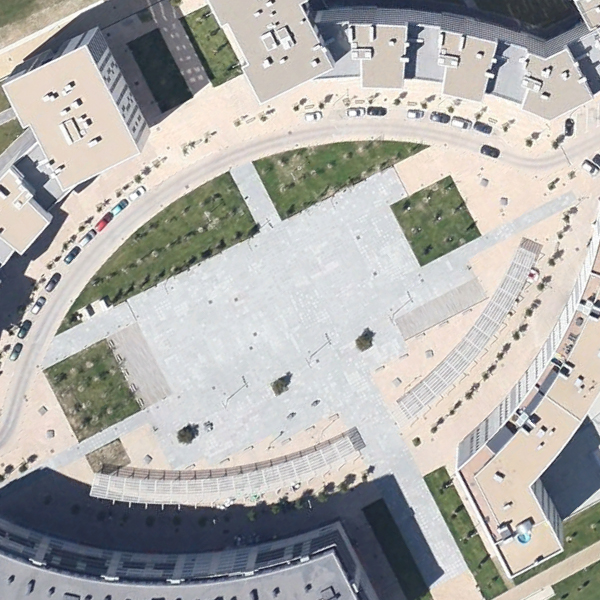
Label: Square